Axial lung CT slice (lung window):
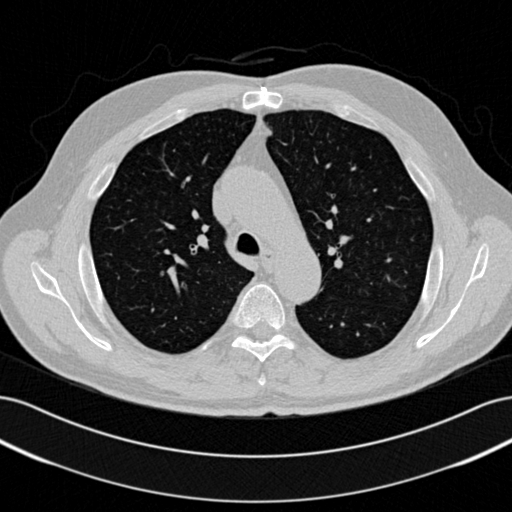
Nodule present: no